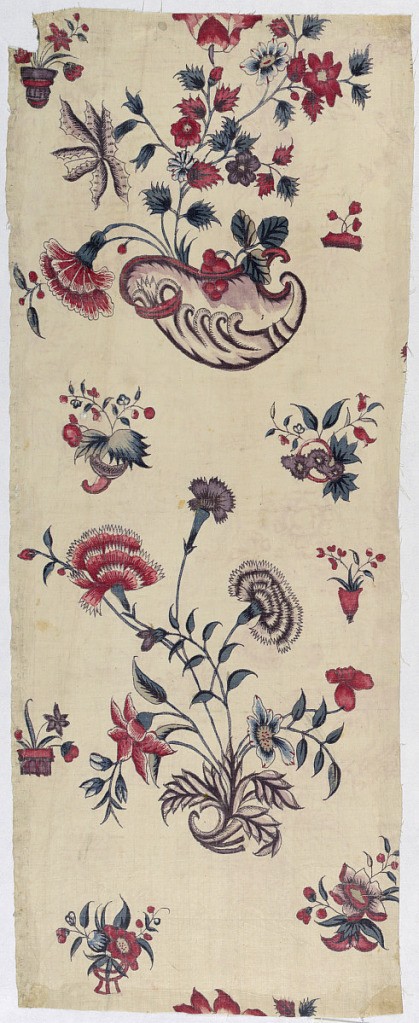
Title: Chintz fragment
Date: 18th century
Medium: cotton Technique: mordants for 2 reds, 2 purples and black applied over resist; madder dyed; blue applied over resist by immersion; yellow applied by brush, (chintz) on plain weave
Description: Fragment from a larger panel. Design of flowers springing from decorative shapes.